Question: I'm trying to convert my image processing code on MATLAB into C by using MATLAB coder. using 'imread' needs a 'coder.entrinsic' declaration. However, this means that the output to imread will be an . This is a problem as I cannot use this with the 'step' function. The error report from code generation is shown below:

Does anyone know a way around this?
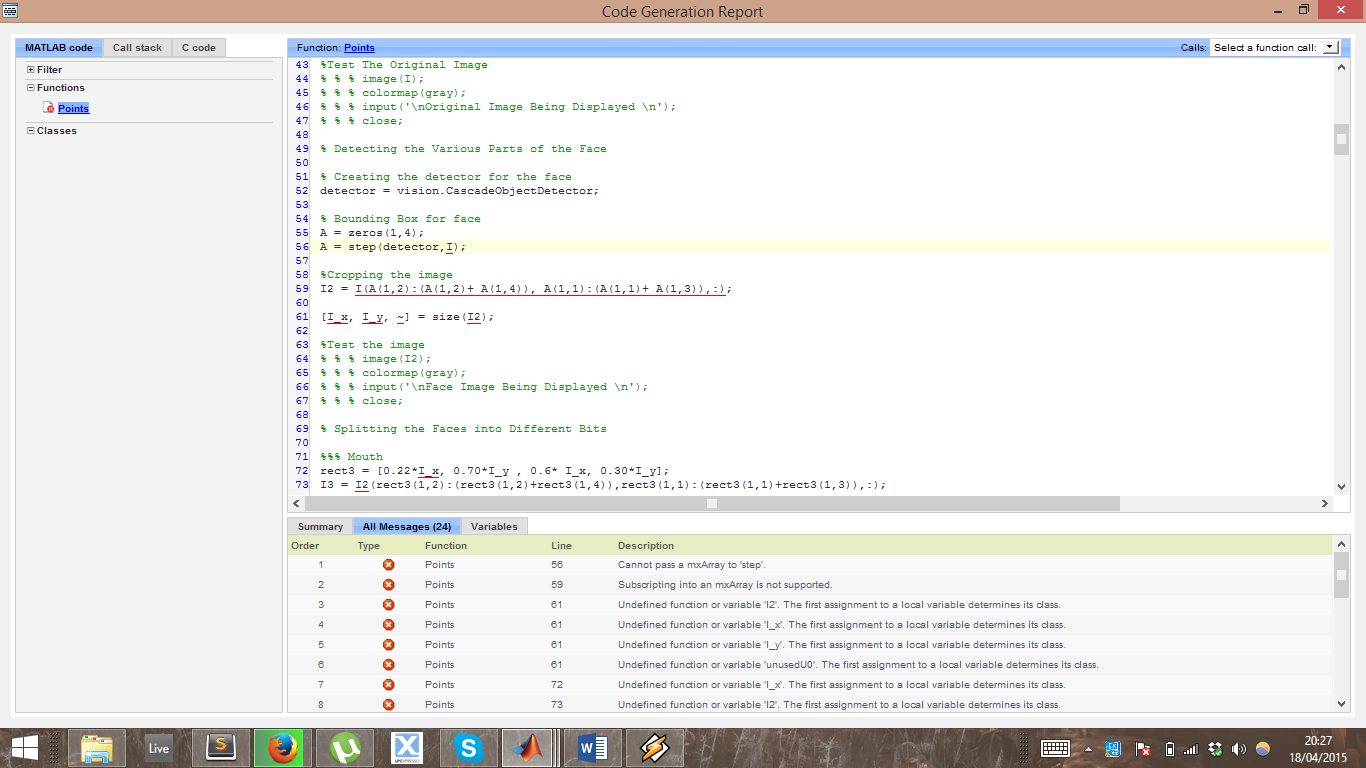
Answer: When using coder.extrinsic, functions declared as extrinsic will return mxArray types. If you pass these to other Matlab functions, Coder will resolve everything well, but if you use them with your own functions or in any way try to manipulate them, you need to help Coder resolve them into a known type. You do this by pre-defining a variable and copying the mxArray into it, which will allow Coder to correctly convert to a standard data type. If you know the exact size beforehand, you can preallocate the variable before the call and skip the copy, but in this case it may be a bit trickier.
In the case of your function, I assume you have a call somewhere that looks like:
'''
I = imread([some paramaters]);
'''
We need to get the mxArray type from the call to imread, then determine its dimensions so that another variable can be allocated in a native type. The determination of the mxArray dimensions using the 'size' function itself needs to have a preallocated variable so that 'size' does not return a mxArray also. Here are the steps:
'''
coder.extrinsic('imread');
Itemp = imread([some paramaters]);
idims = zeros(1,3); %Need to preallocate idims so it does not become an mxArray
idims = size(Itemp)
I = coder.nullcopy(zeros(idims, 'uint8')); % Allocate but do not initialize an array of uint8 values of the same size as Itemp
I = Itemp; % Copy the data from the mxArray into the final variable.
'''
If you know the exact size of the image before the call to imread, you can skip the copy and the second variable and simply preallocate the variable I to the correct size, but this is not typically the case for an image read.
You can see a little more information on how to do this in the following help document from Mathworks:
<URL>